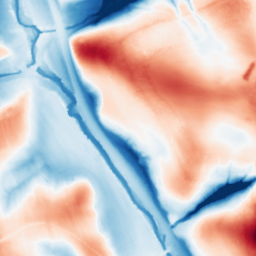
Category: edge_preserving
Decomposition family: guided
Decomposition parameters: radius: 32
eps: 0.01
Upsampling method: linear_exact
Upsampling parameters: scale: 2
Upsampling scale: 2